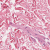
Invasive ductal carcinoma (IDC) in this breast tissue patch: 0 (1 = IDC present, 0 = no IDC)